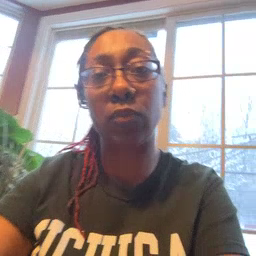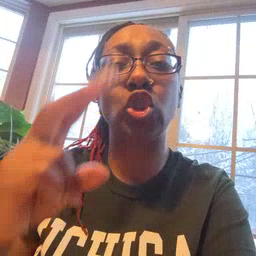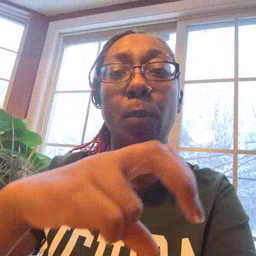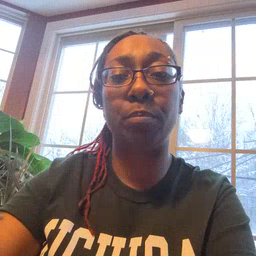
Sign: jump